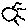
Label: sun